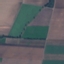
Land use / land cover class: AnnualCrop